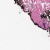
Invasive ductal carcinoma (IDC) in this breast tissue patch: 0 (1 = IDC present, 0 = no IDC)